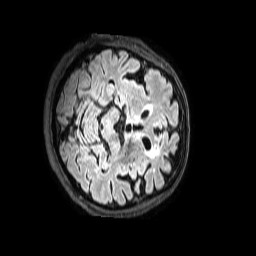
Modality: FLAIR
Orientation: axial
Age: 78
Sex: male
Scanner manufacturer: philips
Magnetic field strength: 3 T
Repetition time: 4.8 s
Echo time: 0.2795 s